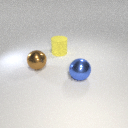
large brown metal sphere behind large blue metal sphere